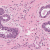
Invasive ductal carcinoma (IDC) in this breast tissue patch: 0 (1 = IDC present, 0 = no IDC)